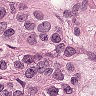
Metastatic tissue present: yes